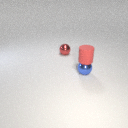
small blue metal sphere below small red rubber cylinder